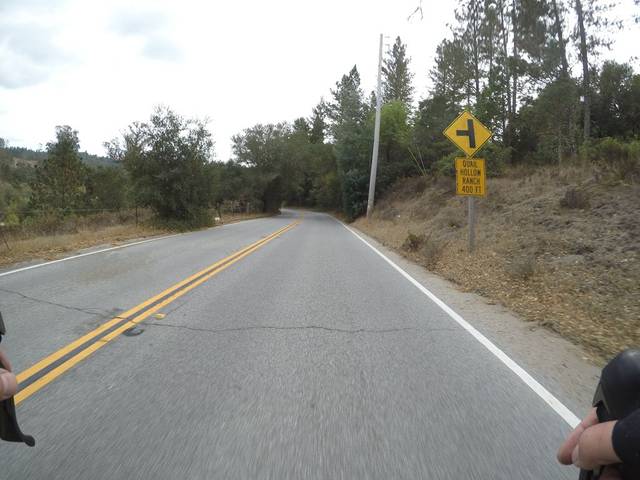
Region: United States
Coordinates: 37.082, -122.064